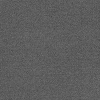
Atmospheric dust classification: dusty